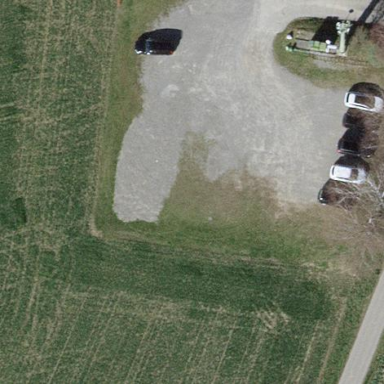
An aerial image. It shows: Parking area with pebblestone surface.